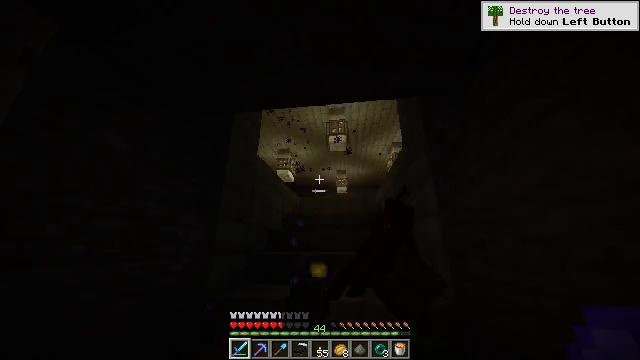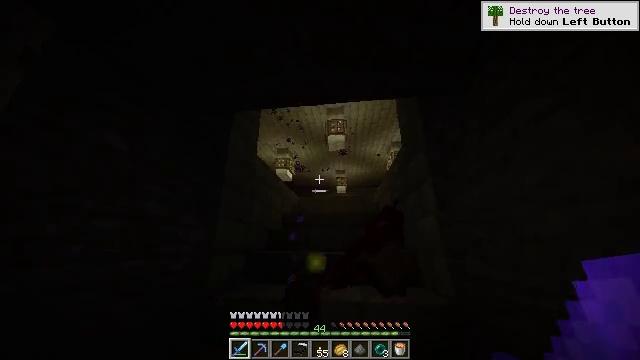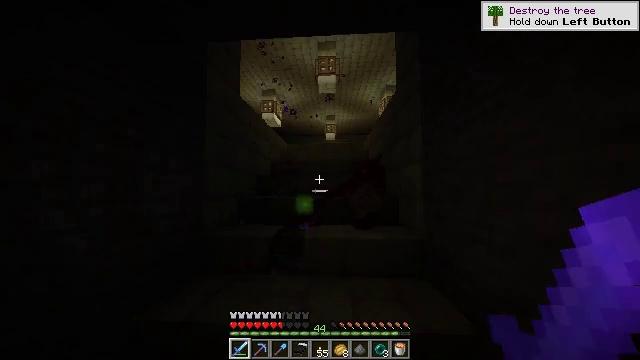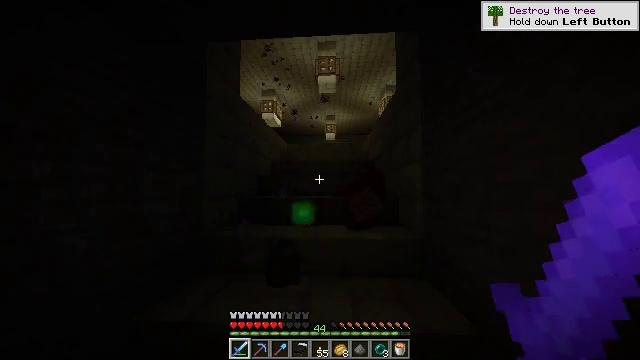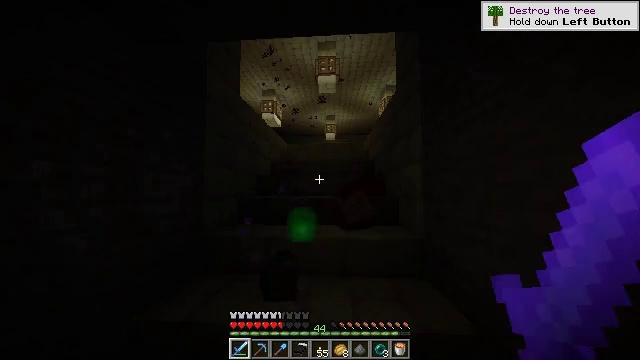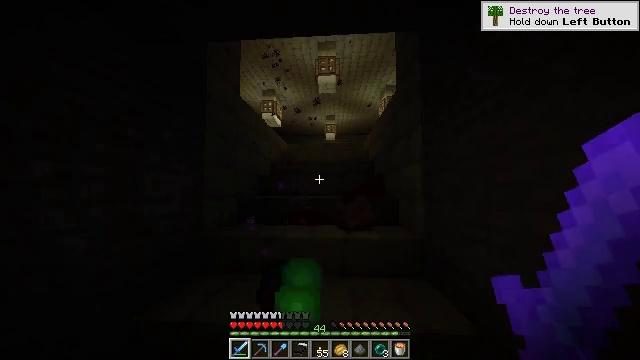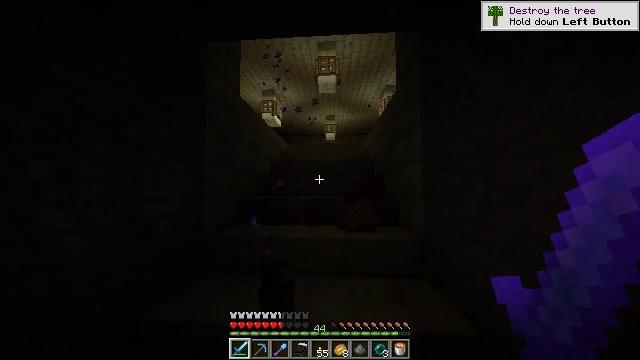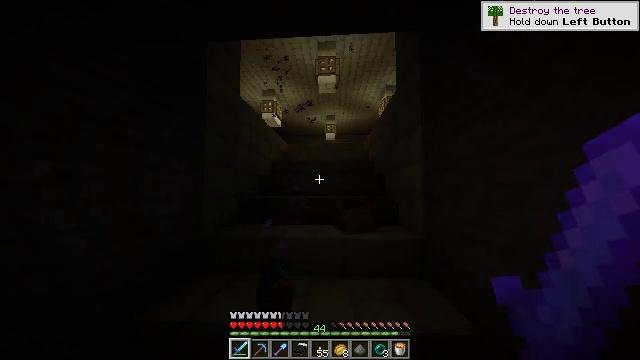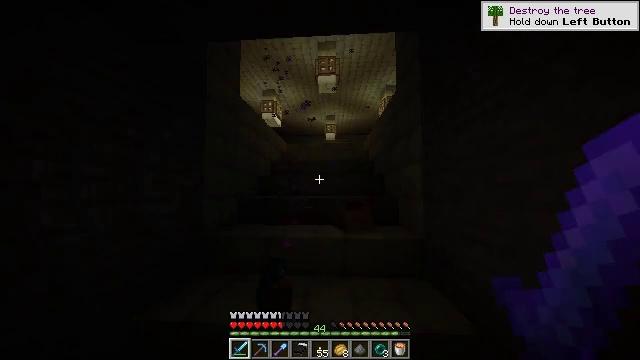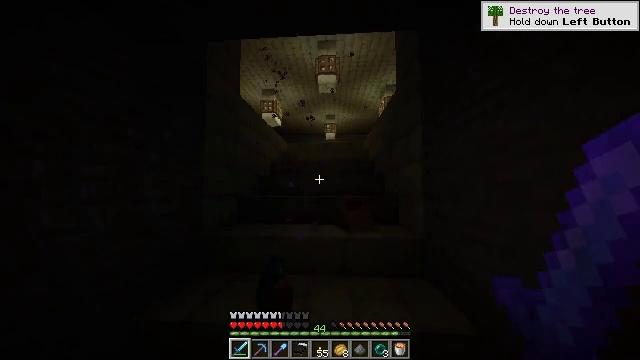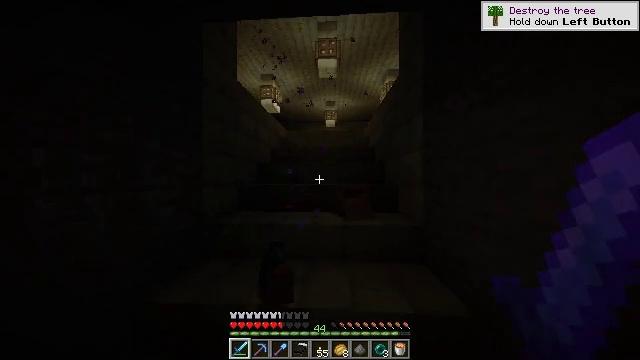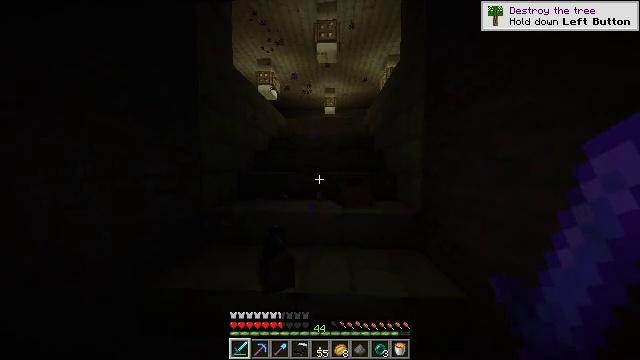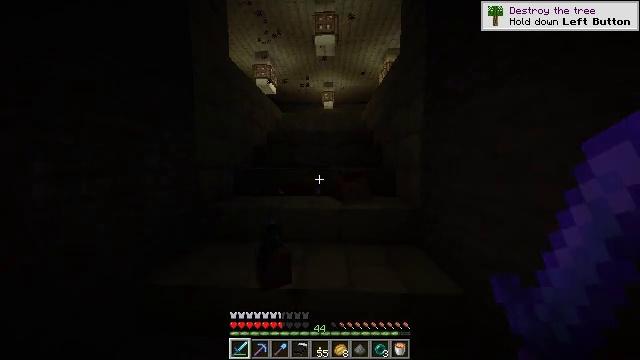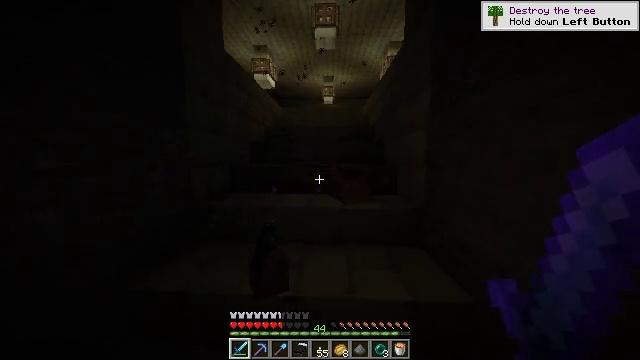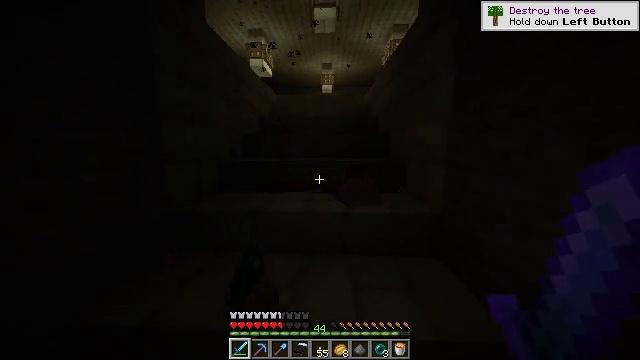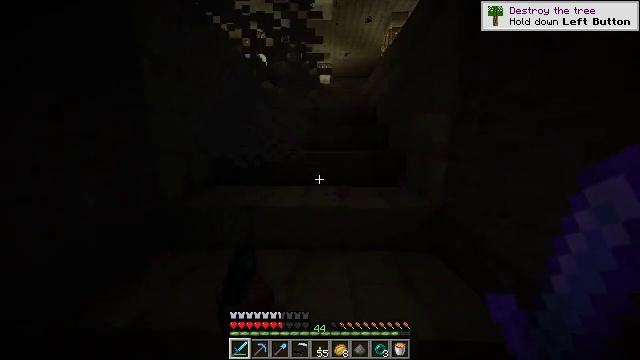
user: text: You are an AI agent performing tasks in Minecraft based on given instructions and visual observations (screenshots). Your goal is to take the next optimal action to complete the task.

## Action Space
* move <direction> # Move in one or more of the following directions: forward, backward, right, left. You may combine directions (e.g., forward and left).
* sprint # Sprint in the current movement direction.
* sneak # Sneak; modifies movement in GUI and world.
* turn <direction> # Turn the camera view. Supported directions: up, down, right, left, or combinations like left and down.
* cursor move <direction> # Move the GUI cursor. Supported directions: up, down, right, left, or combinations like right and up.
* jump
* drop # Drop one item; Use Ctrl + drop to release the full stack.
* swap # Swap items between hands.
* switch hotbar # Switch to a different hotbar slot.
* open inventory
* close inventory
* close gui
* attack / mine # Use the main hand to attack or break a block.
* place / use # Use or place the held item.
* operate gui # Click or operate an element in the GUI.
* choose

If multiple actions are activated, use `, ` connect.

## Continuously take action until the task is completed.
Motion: motion action
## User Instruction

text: Gather end stone bricks from a structure.
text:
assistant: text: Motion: no_op
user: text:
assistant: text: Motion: turn right and down
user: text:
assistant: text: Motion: no_op
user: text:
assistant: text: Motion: no_op
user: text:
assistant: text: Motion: no_op
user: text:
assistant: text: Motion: no_op
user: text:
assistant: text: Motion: no_op
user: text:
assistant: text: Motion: no_op
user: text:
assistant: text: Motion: no_op
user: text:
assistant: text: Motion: turn down
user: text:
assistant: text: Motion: turn down
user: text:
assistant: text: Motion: move forward, turn down
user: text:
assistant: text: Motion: move forward, turn down
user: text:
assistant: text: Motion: move forward, turn down
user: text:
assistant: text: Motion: turn down
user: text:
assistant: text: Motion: move forward
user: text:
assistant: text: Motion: move forward, turn right
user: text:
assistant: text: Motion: move forward
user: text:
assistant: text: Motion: move forward, turn right and up
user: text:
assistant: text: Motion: move forward, turn right and up
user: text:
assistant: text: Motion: move forward
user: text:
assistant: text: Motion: move forward
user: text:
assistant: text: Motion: move forward
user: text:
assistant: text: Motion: move forward
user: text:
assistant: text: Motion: move forward
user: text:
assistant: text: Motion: move forward
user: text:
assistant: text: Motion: move forward
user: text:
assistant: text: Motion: move forward
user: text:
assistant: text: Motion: move forward
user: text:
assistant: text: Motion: move forward, turn right